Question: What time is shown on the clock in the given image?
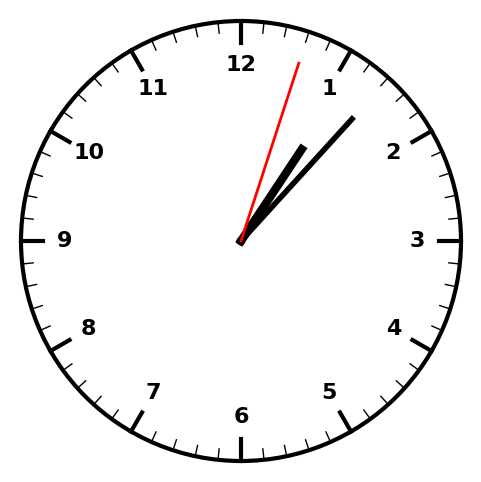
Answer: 01:07:03